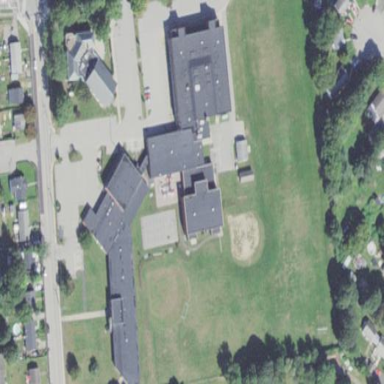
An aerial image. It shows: Park designated for Middle School.